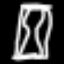
Label: hourglass